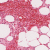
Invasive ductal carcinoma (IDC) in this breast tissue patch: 0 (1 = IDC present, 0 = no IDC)